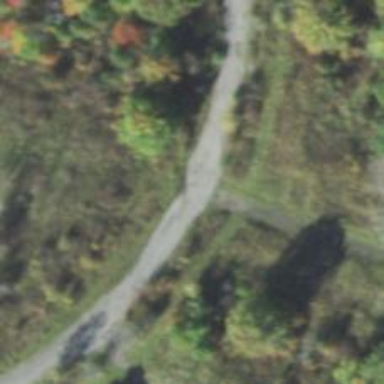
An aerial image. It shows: Path.